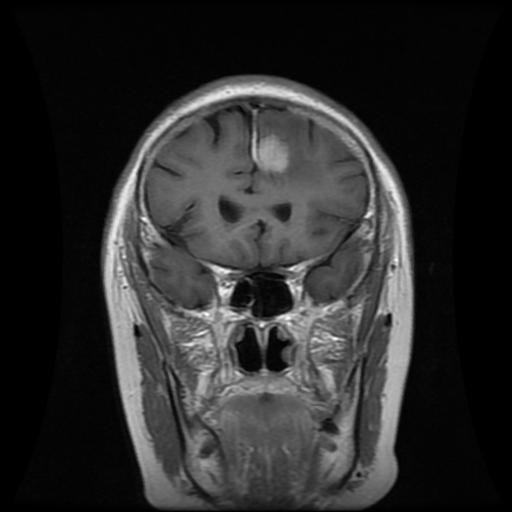
Label: meningioma